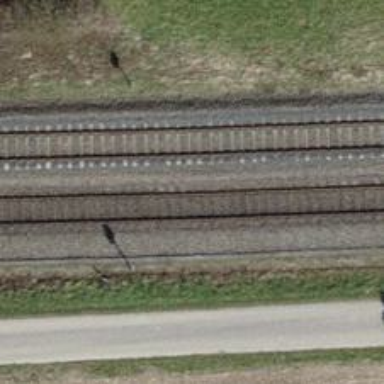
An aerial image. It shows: Railway track with single rail.